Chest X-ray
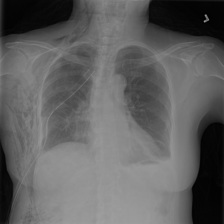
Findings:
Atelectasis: negative
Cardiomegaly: negative
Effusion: negative
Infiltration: negative
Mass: negative
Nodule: negative
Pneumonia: negative
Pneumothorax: positive
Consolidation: negative
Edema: negative
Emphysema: positive
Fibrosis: negative
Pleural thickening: negative
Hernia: negative